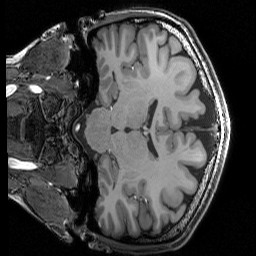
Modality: T1w
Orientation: coronal
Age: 22
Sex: female
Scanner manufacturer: siemens
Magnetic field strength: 3 T
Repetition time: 2.3 s
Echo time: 0.00344 s